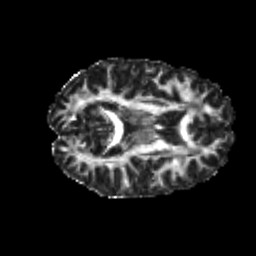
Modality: FA
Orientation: axial
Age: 20
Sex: female
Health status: healthy
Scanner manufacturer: philips
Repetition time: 7.388 s
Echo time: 0.08599 s